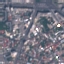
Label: Residential